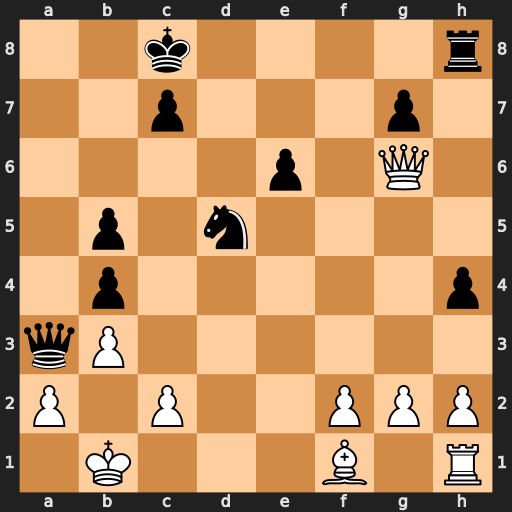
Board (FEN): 2k4r/2p3p1/4p1Q1/1p1n4/1p5p/qP6/P1P2PPP/1K3B1R
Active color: w
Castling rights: -
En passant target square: -
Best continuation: Qxe6+ Kb8 Qxd5